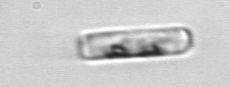
Label: Guinardia_delicatula